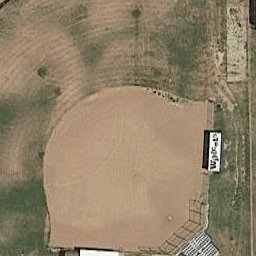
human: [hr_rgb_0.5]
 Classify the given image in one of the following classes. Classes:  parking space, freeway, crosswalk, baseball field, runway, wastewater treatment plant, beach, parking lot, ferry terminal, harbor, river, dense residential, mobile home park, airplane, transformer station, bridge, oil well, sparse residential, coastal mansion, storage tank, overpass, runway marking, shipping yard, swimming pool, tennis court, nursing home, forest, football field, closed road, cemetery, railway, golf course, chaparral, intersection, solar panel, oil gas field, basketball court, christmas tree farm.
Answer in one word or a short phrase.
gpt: baseball field